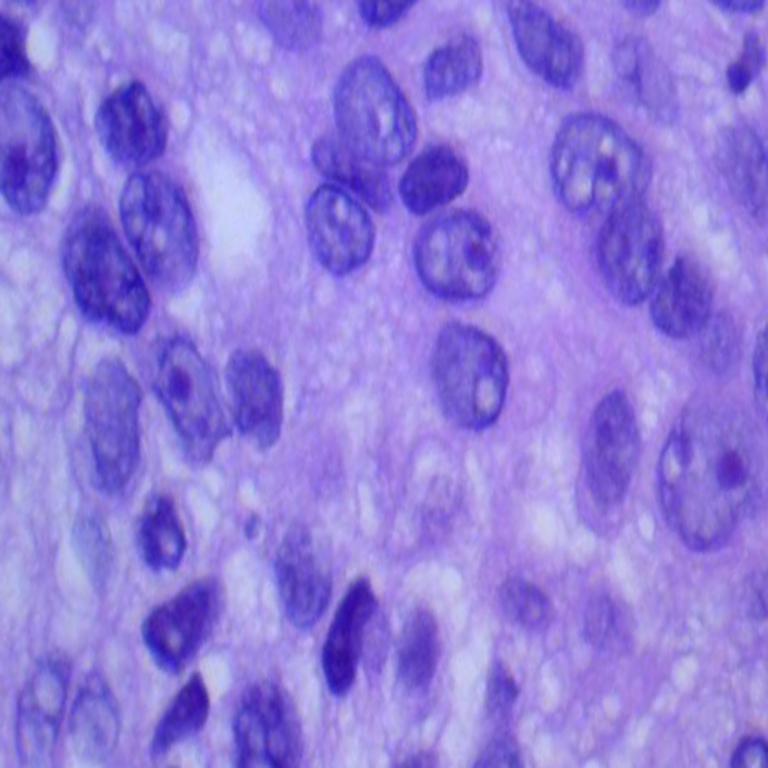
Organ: lung
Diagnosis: squamous carcinomas